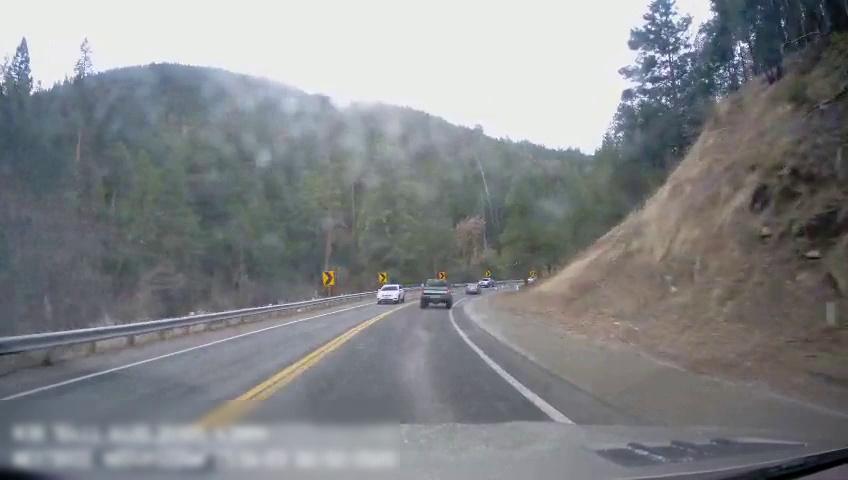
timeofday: Day
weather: Sunny
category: Drivable Space
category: Vehicles | Truck
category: Vehicles | Car
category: Vehicles | Truck
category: Vehicles | SUV
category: Lanes | Current Lane
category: Lanes | Current Lane
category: Lanes | Alternate Lane
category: Traffic | Signs
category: Traffic | Signs